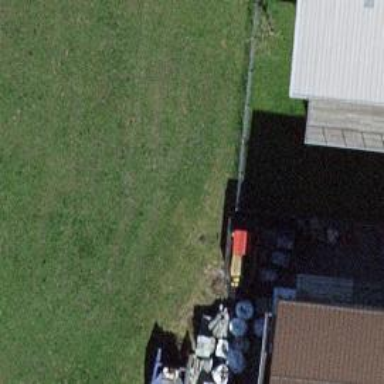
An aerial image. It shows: Metal fence.